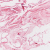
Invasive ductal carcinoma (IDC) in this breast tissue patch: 0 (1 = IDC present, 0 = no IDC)